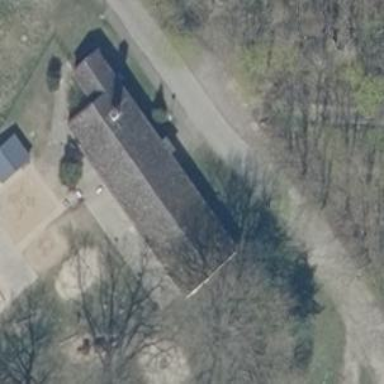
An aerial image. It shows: Kindergarten building.